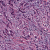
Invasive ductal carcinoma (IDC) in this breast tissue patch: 1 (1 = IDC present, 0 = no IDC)